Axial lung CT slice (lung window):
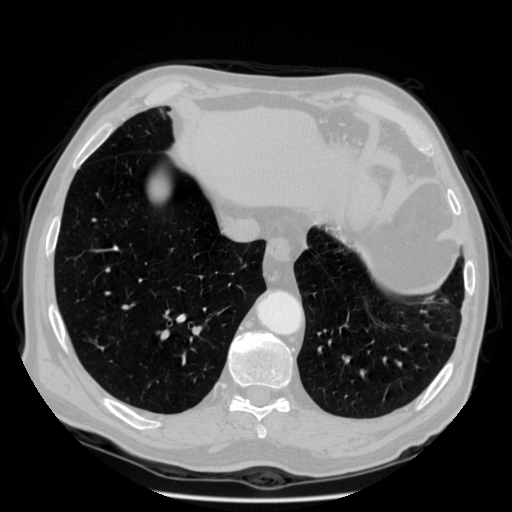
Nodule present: no